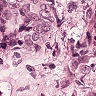
Metastatic tissue present: yes